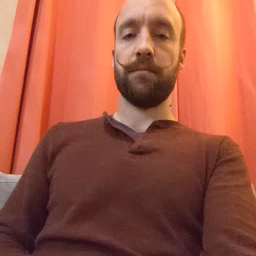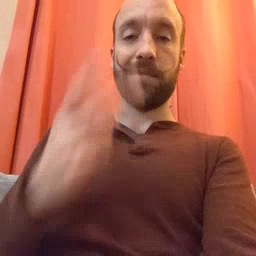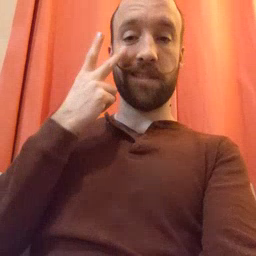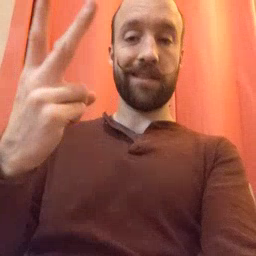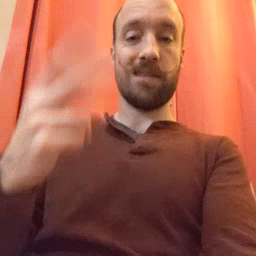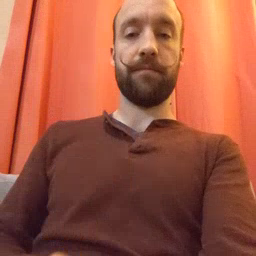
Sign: see